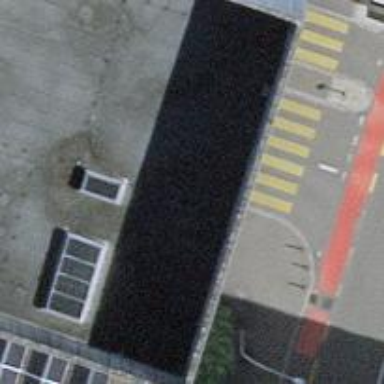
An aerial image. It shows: Parking entrance.